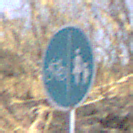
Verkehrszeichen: GetrennterRadUndGehwegRadwegLinks
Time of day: Midday
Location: Outdoor (Nature)
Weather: Clear
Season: NotSpecified
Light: Natural